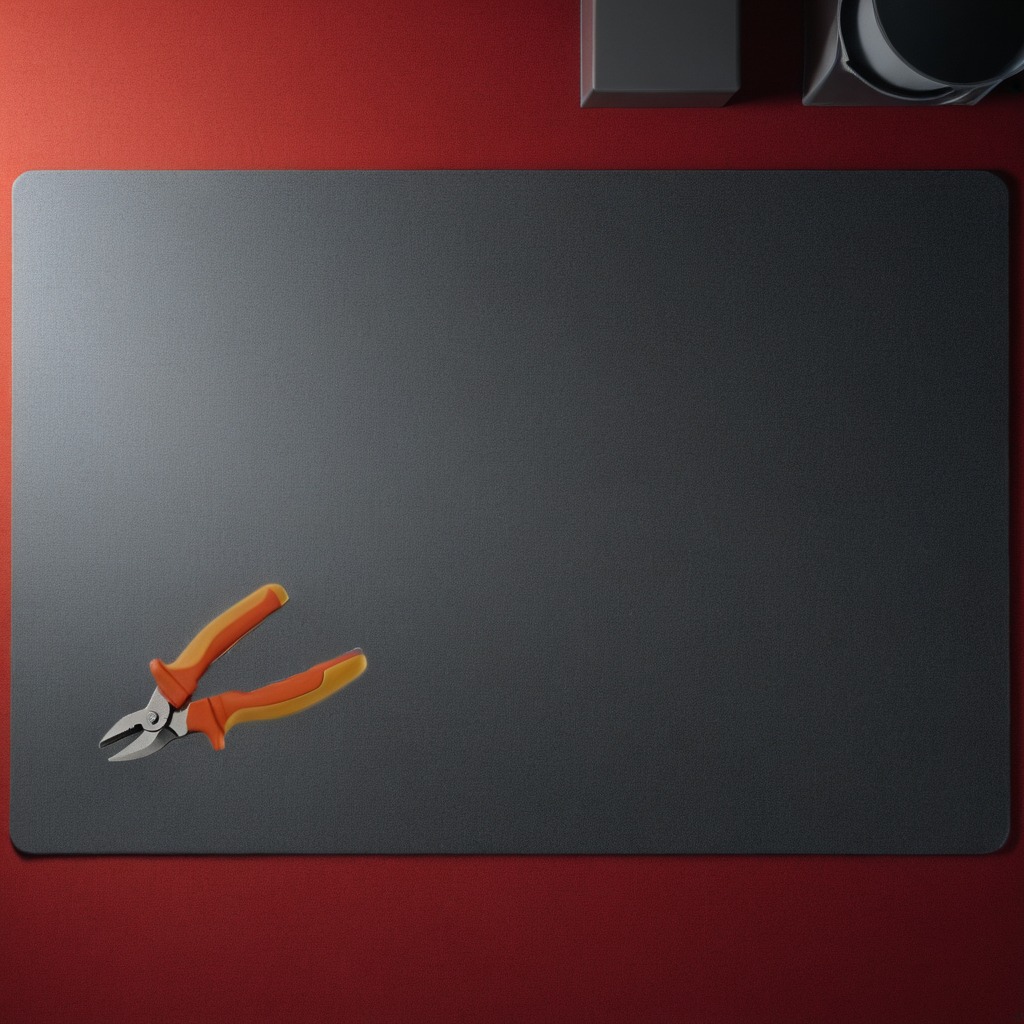
A plier is lying on the granite tabletop.